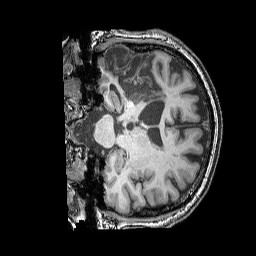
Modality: T1w
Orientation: coronal
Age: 61
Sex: male
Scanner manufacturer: siemens
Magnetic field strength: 3 T
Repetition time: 2.25 s
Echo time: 0.00411 s